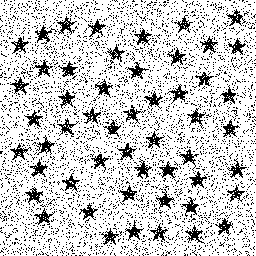
Squares: 0
Triangles: 0
Stars: 52
Total shapes: 52